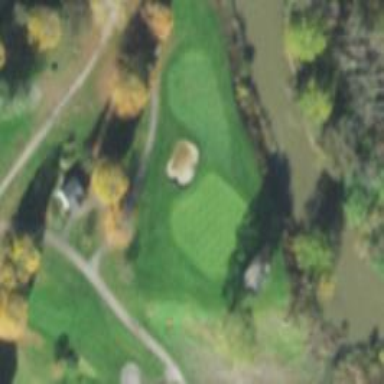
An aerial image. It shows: Golf hole.